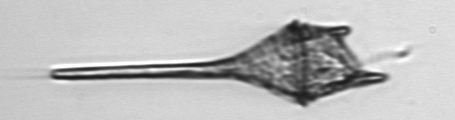
Label: Tripos_lineatus